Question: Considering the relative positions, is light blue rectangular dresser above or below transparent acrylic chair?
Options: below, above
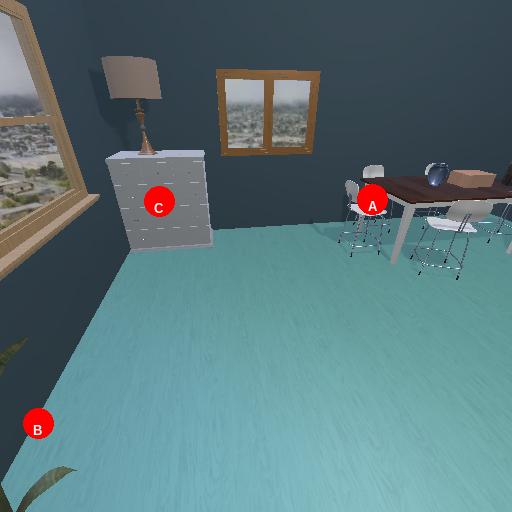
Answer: below